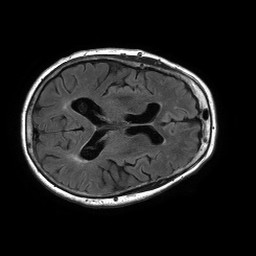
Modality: FLAIR
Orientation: axial
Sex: female
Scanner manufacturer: philips
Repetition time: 11 s
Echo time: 0.125 s